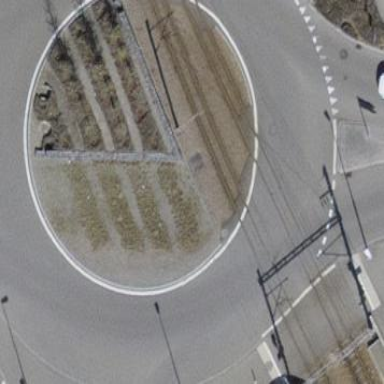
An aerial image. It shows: Secondary road around roundabout.